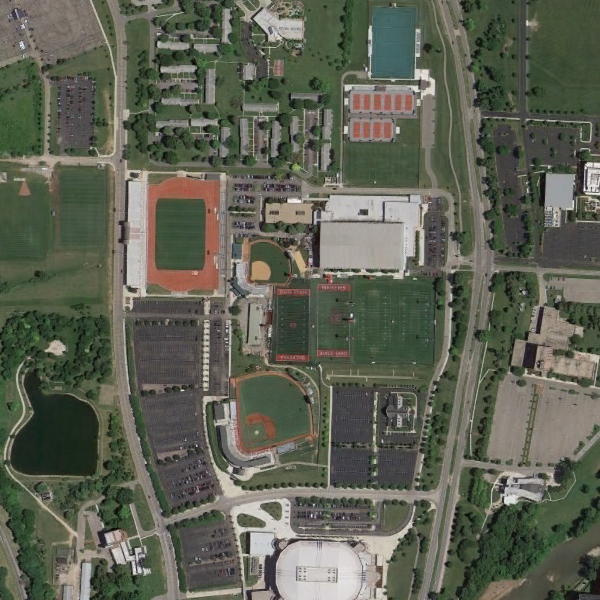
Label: School